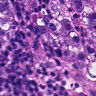
Metastatic tissue present: yes